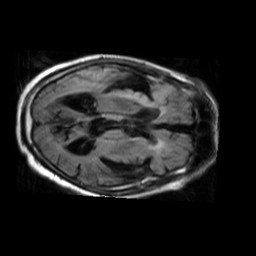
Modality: FLAIR
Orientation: axial
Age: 75
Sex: male
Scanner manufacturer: philips
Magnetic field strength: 1.5 T
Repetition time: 6 s
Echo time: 0.12 s